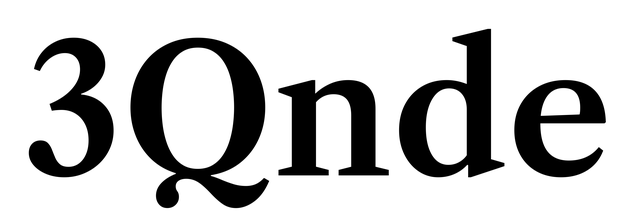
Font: LibreCaslonText_SemiBold